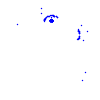
Particle: proton